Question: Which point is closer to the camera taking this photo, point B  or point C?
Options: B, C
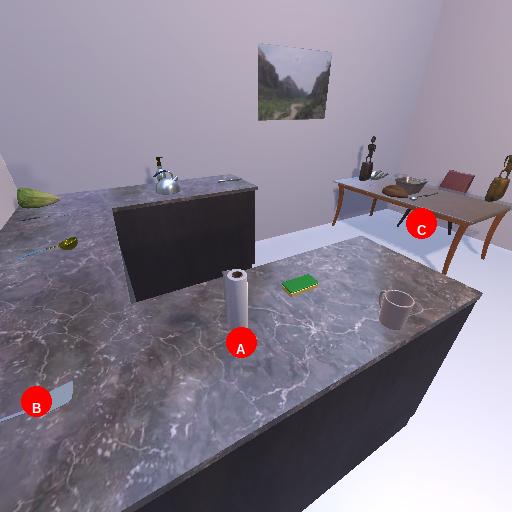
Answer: B